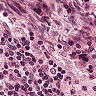
Metastatic tissue present: no